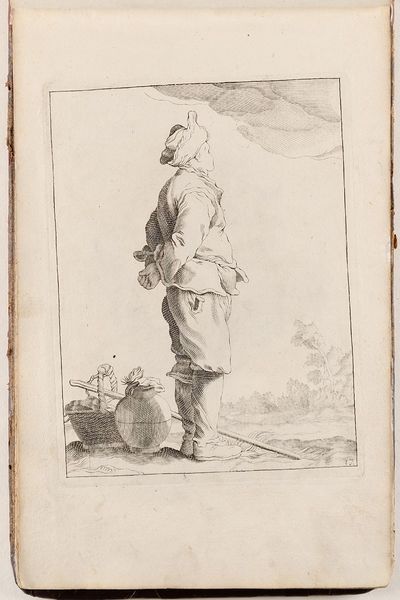
Titel: Figurenstudie, Blatt 17 aus der Folge 'Fondamenten der Teecken-Konst aerdigh geinverteert door Abraham Bloemaert'
Künstler: Abraham Bloemaert
Standort: Hamburg
Institution: Museum für Kunst und Gewerbe Hamburg
Schlagwörter: akt, mann, weiß, landschaft, schwarz, zeichnung, wolke, mensch, figur, pflanzen, papier, stab, grafik, graphik, korb, fotografie, photographie, druckgraphik, druckgrafik, stich, stiefel, wanderstab, kupferstich, gerippt, figurenstudie, zeichenkunst, reproduktionen, druckerzeugnisse, körper, ornamentstich, vorlageblätter